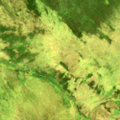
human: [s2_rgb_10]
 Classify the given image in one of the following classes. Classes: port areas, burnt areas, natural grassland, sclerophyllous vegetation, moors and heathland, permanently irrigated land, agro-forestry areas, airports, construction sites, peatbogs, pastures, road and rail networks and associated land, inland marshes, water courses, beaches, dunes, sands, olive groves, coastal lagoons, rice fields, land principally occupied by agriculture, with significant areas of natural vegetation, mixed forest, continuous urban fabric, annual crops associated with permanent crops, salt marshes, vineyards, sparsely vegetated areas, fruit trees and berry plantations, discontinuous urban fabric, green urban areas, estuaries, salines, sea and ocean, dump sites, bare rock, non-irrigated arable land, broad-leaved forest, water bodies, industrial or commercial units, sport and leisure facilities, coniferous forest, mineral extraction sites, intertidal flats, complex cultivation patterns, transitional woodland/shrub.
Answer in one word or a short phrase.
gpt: moors and heathland, peatbogs